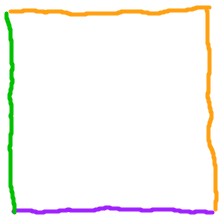
Shape: square